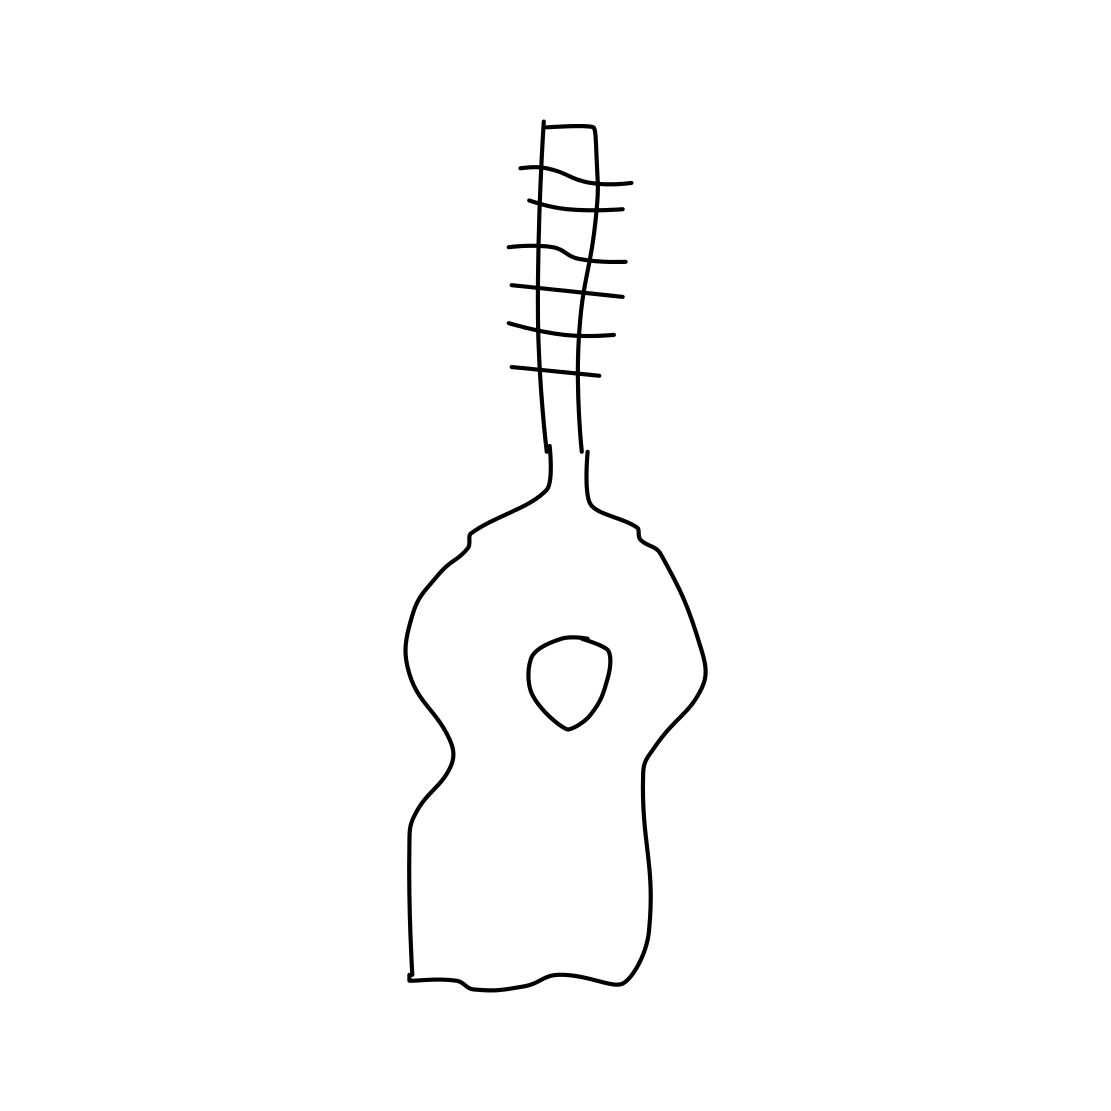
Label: guitar